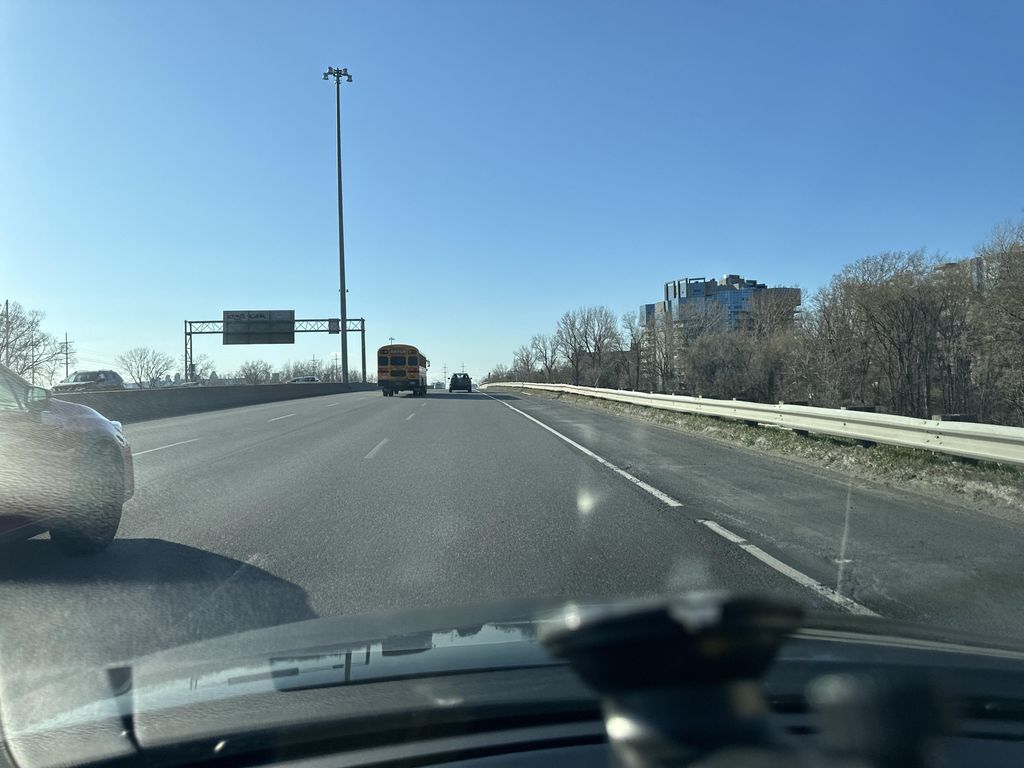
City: montreal